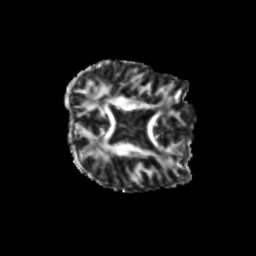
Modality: FA
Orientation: axial
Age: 36
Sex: male
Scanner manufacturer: siemens
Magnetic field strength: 3 T
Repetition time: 3.5 s
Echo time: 0.104 s